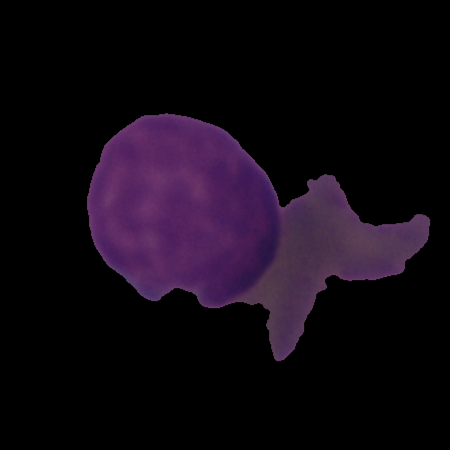
Label: cancer